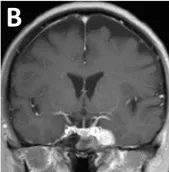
Radiological evaluation of the multi-compartmental lesion preoperatively and postoperatively. Coronal.
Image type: radiology (mri)